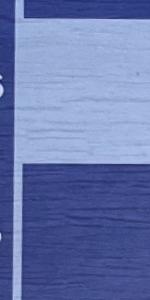
Label: Empty